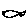
Label: fish